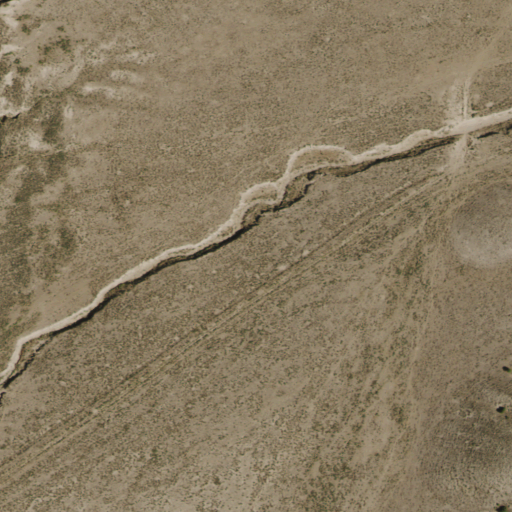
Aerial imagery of valley in Nevada named Dry Canyon containing shrub and grassland